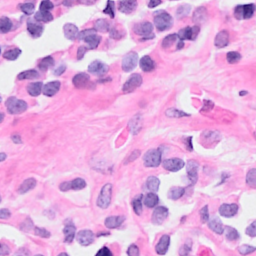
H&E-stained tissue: Breast